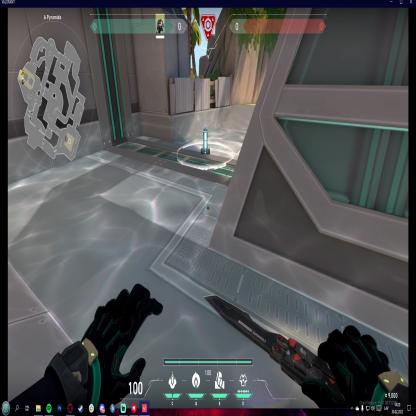
Label: planted spike